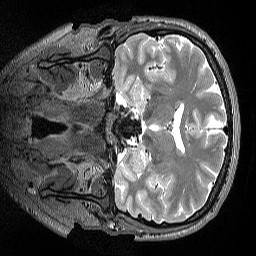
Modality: T2w
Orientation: coronal
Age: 20
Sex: male
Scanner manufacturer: siemens
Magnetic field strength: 3 T
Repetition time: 3.2 s
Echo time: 0.564 s